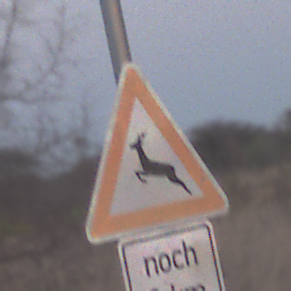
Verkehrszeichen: WildwechselRechts
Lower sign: LaengeEinerStrecke4
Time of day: SunriseSunset
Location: Outdoor (Nature)
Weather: Clear
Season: NotSpecified
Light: Natural